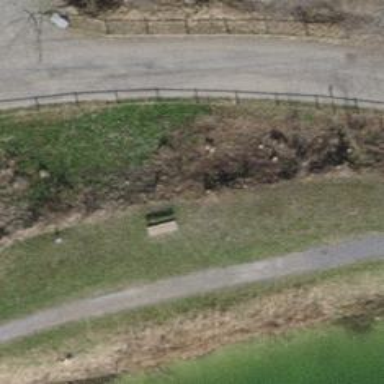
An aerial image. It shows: Bench.